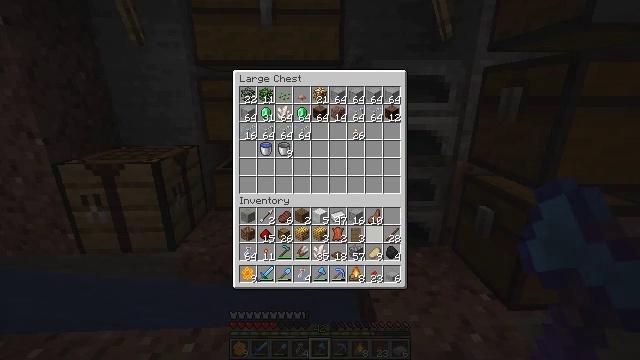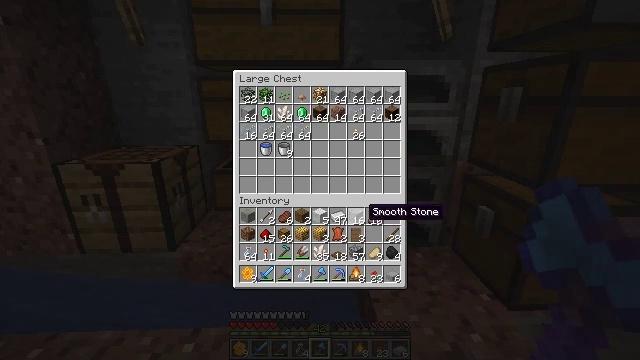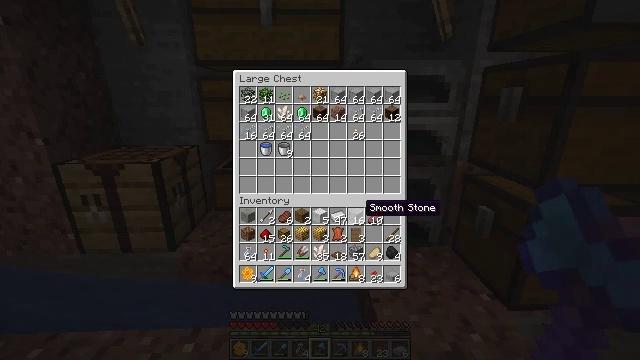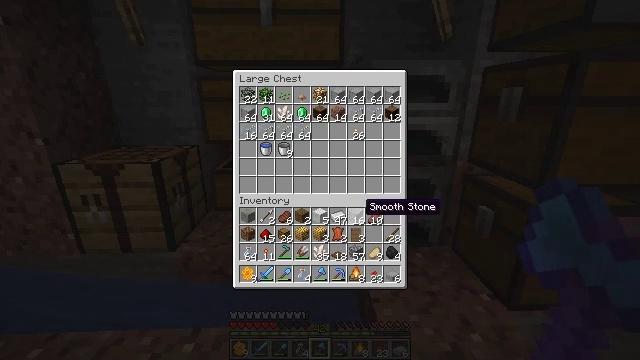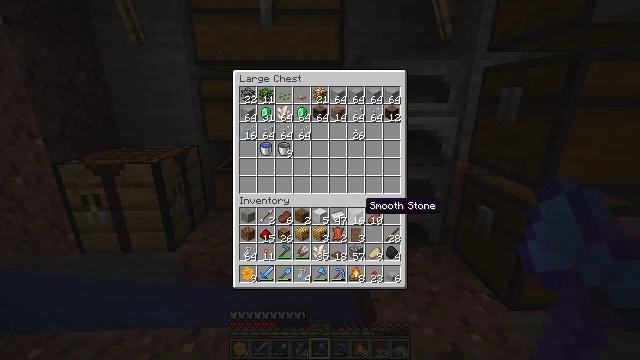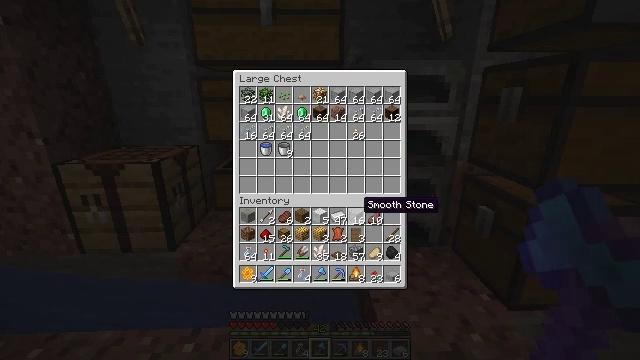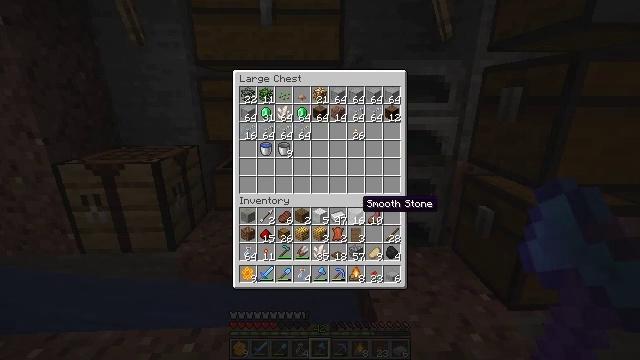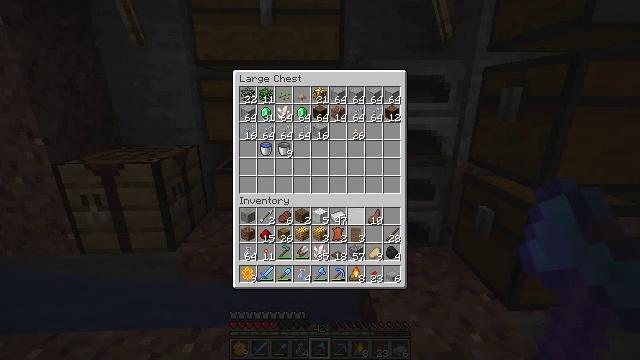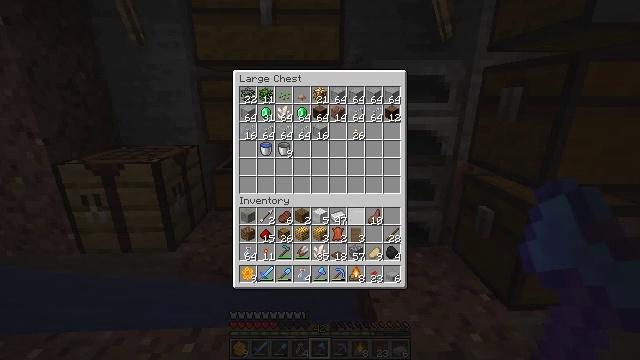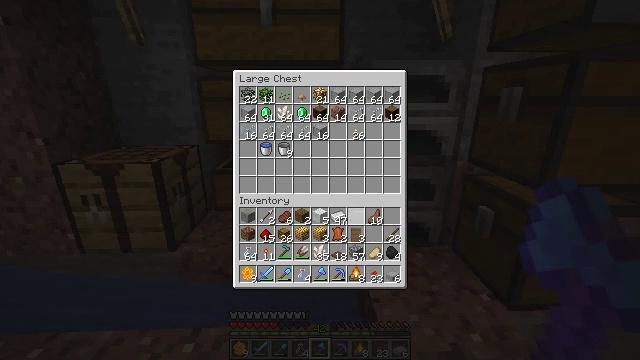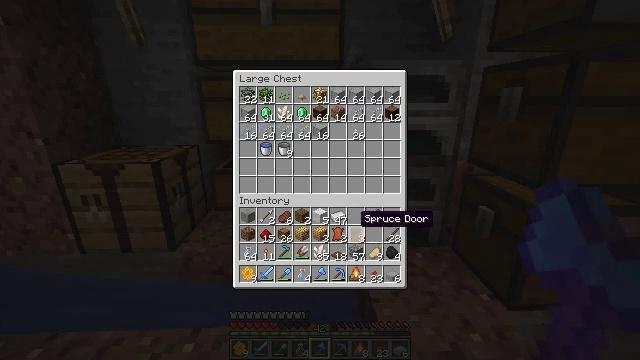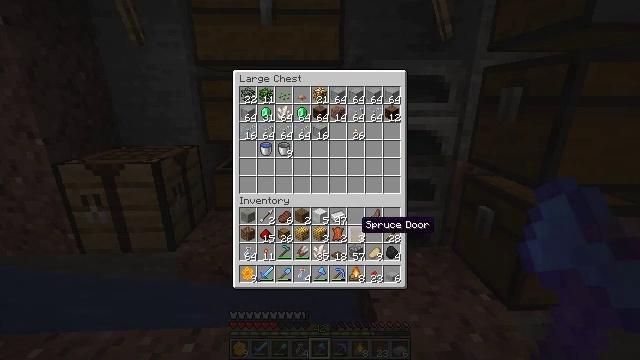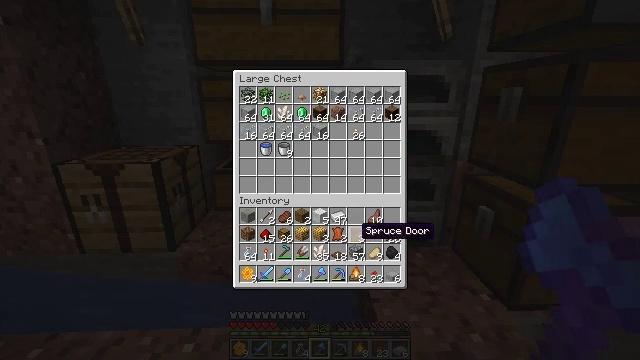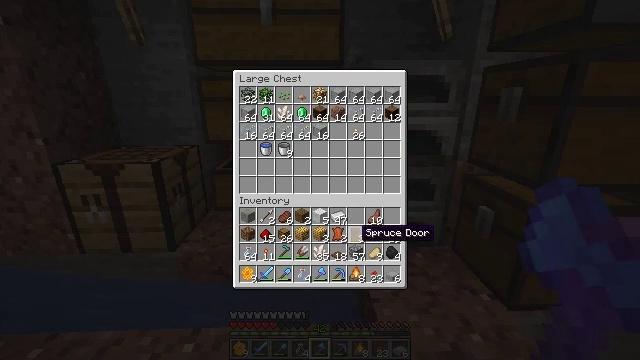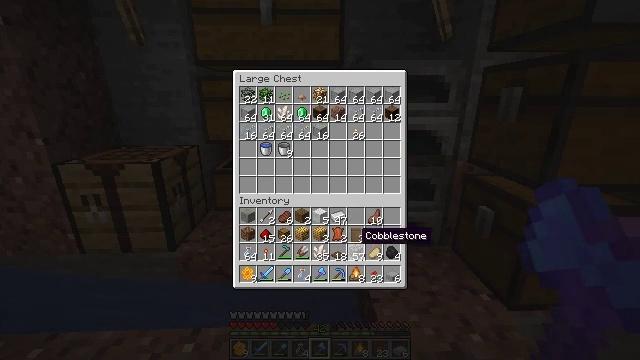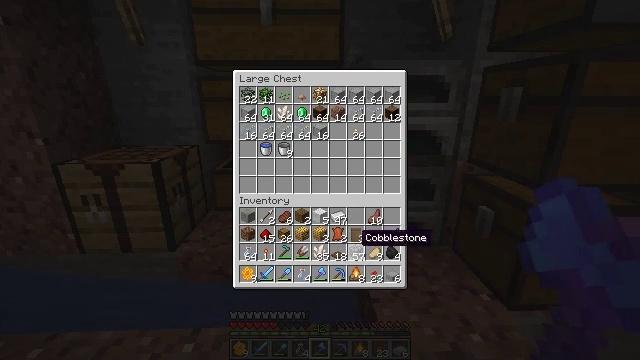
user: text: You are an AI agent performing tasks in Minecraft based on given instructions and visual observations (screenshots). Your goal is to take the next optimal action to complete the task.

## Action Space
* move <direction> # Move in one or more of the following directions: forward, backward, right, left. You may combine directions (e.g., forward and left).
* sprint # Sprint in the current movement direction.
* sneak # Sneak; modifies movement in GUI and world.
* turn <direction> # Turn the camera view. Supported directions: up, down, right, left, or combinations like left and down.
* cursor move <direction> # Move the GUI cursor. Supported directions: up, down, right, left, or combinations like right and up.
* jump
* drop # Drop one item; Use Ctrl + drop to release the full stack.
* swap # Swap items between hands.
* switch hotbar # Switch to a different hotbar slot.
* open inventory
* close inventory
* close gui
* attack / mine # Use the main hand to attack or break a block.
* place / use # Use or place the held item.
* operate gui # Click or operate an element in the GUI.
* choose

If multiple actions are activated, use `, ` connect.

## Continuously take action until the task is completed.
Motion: motion action
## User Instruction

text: Interact with the crafting table to craft a glass bottle.
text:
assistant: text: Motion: sneak
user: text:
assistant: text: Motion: sneak
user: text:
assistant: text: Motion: sneak
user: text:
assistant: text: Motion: sneak
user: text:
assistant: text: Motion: sneak
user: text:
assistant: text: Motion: sneak
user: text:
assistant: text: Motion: sneak, operate gui
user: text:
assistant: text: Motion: sneak, operate gui
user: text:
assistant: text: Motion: sneak, operate gui
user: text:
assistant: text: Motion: sneak, cursor move down
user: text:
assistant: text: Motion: sneak
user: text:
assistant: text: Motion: sneak
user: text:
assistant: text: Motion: sneak
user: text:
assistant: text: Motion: sneak
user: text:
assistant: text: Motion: sneak
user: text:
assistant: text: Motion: sneak
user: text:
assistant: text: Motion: sneak
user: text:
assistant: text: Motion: sneak, operate gui
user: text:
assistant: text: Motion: sneak, operate gui
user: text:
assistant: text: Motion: sneak
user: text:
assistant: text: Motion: sneak, cursor move up
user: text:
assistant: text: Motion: sneak, cursor move up
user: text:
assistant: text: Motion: sneak
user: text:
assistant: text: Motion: sneak
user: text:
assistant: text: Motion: sneak
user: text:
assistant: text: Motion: sneak
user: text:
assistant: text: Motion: sneak
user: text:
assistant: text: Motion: sneak
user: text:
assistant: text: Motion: sneak
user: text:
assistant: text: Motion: sneak